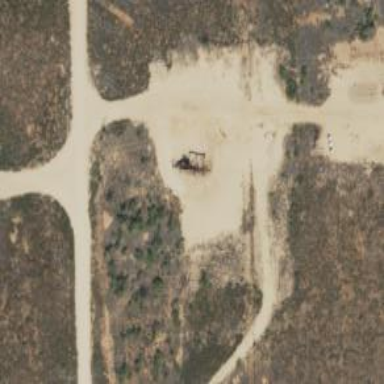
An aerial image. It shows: Petroleum well.